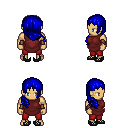
a pixel art fantasy rpg character, male body template, human, tanned skin, maroon tunic, red pants, blue right-swept hairstyle, leather bracers, ghillies, four views (front, back, left, right), 2x2 character sprite sheet, small pixel art, hard edges, no anti-aliasing